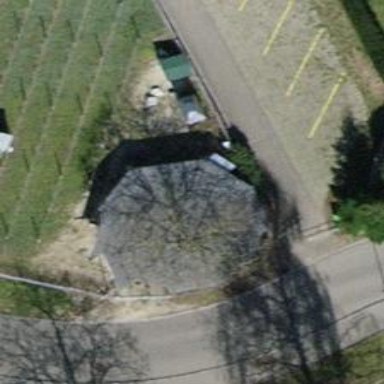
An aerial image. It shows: View of roof of building.